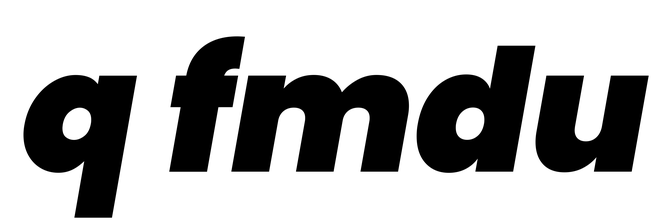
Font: Poppins-BlackItalic